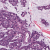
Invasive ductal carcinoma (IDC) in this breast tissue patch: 1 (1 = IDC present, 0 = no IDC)